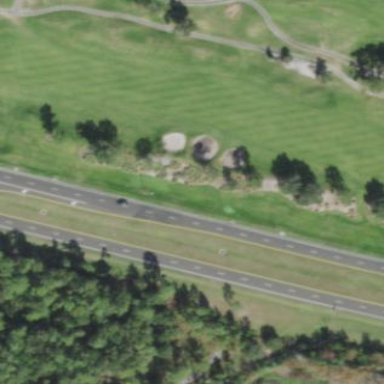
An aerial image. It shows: Golf fairway surrounded by grass.